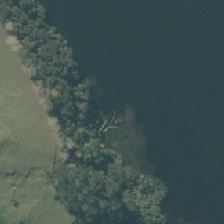
Land cover: manuka_kanuka